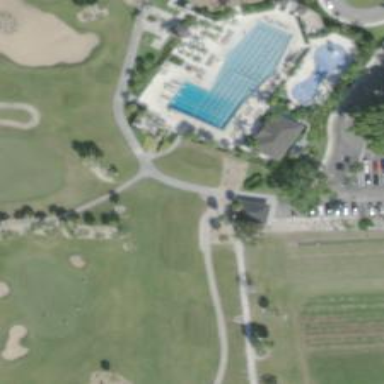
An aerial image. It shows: Footway that serves as golf cart path.